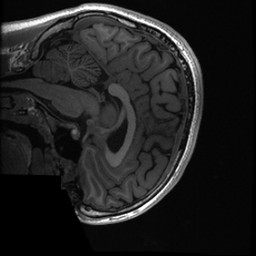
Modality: T1w
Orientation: sagittal
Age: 19
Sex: male